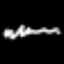
Label: squiggle